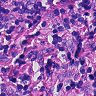
Metastatic tissue present: no